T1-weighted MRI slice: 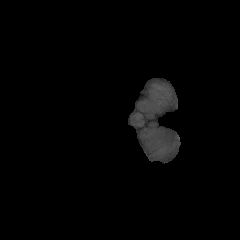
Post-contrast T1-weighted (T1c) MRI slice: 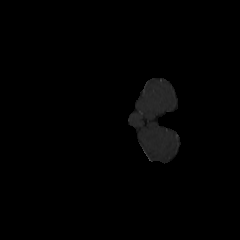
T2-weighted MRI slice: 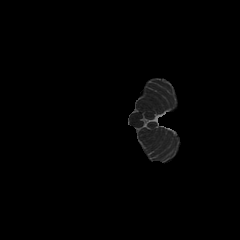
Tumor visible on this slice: no